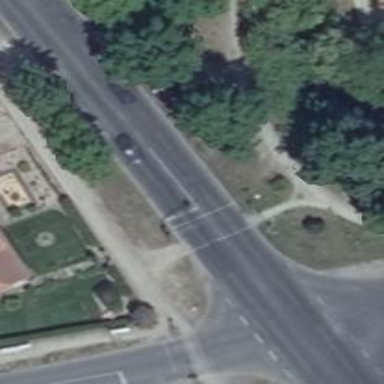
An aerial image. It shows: Traffic signals at road crossing.